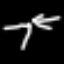
Label: angel